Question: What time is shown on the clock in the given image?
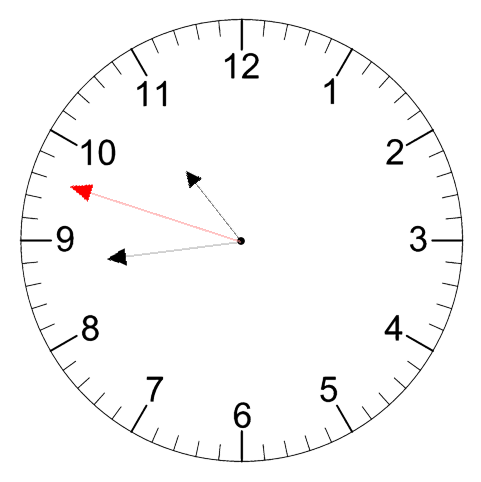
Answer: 10:43:48